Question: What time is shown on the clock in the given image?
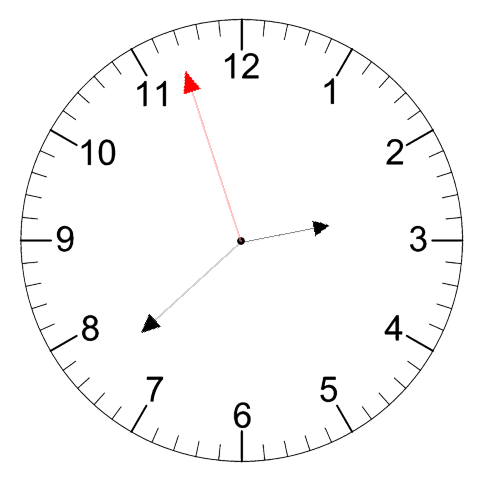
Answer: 02:37:57